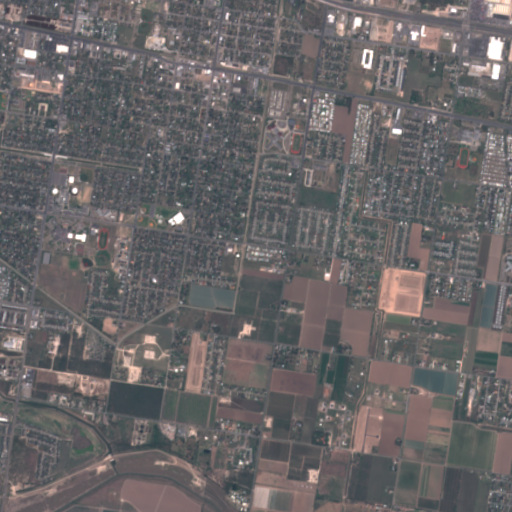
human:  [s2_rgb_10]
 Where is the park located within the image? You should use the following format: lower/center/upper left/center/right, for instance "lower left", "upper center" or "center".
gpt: The park is located in the left of the image.
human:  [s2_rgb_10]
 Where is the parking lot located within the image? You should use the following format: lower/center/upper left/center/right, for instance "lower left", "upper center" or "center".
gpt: The parking lot is located in the upper left of the image.
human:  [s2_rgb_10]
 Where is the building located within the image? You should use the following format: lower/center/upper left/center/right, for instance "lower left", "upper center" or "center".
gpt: The building is located in the upper left of the image.
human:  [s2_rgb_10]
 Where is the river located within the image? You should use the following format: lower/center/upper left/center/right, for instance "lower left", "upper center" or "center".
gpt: The river is located in the lower left of the image.
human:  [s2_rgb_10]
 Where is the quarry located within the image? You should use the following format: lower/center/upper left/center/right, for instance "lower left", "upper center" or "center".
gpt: There is no quarry in the image.